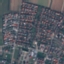
Land use / land cover: Residential